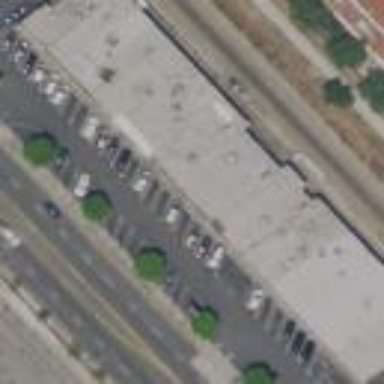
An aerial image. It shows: View of roof of building.